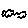
Label: cloud